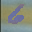
Label: 6